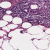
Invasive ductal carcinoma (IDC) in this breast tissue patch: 0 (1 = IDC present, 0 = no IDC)